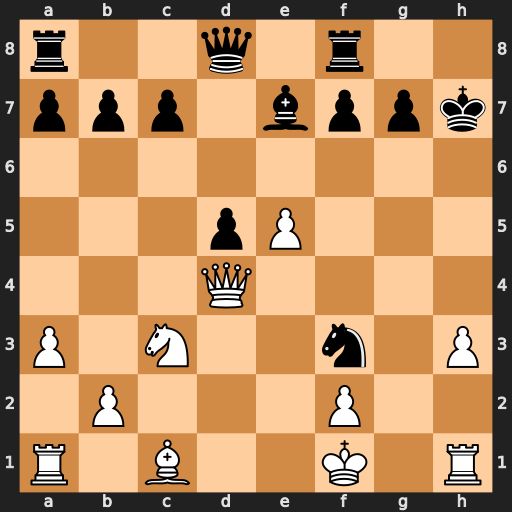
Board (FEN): r2q1r2/ppp1bppk/8/3pP3/3Q4/P1N2n1P/1P3P2/R1B2K1R
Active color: w
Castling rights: -
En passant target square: -
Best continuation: Qd3+ Kg8 Qxf3